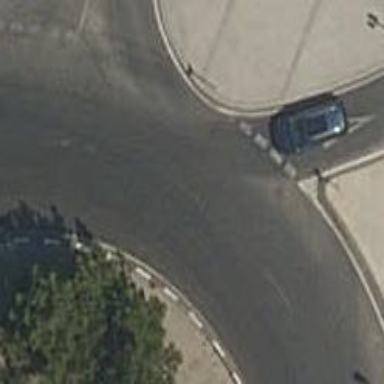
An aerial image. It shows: Tertiary road with asphalt surface leading to roundabout.